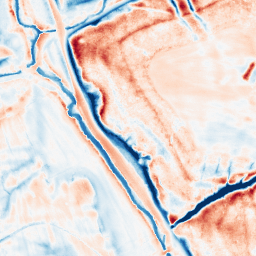
Category: classical
Decomposition family: uniform
Decomposition parameters: size: 20
Upsampling method: lanczos
Upsampling parameters: scale: 2
Upsampling scale: 2